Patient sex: F
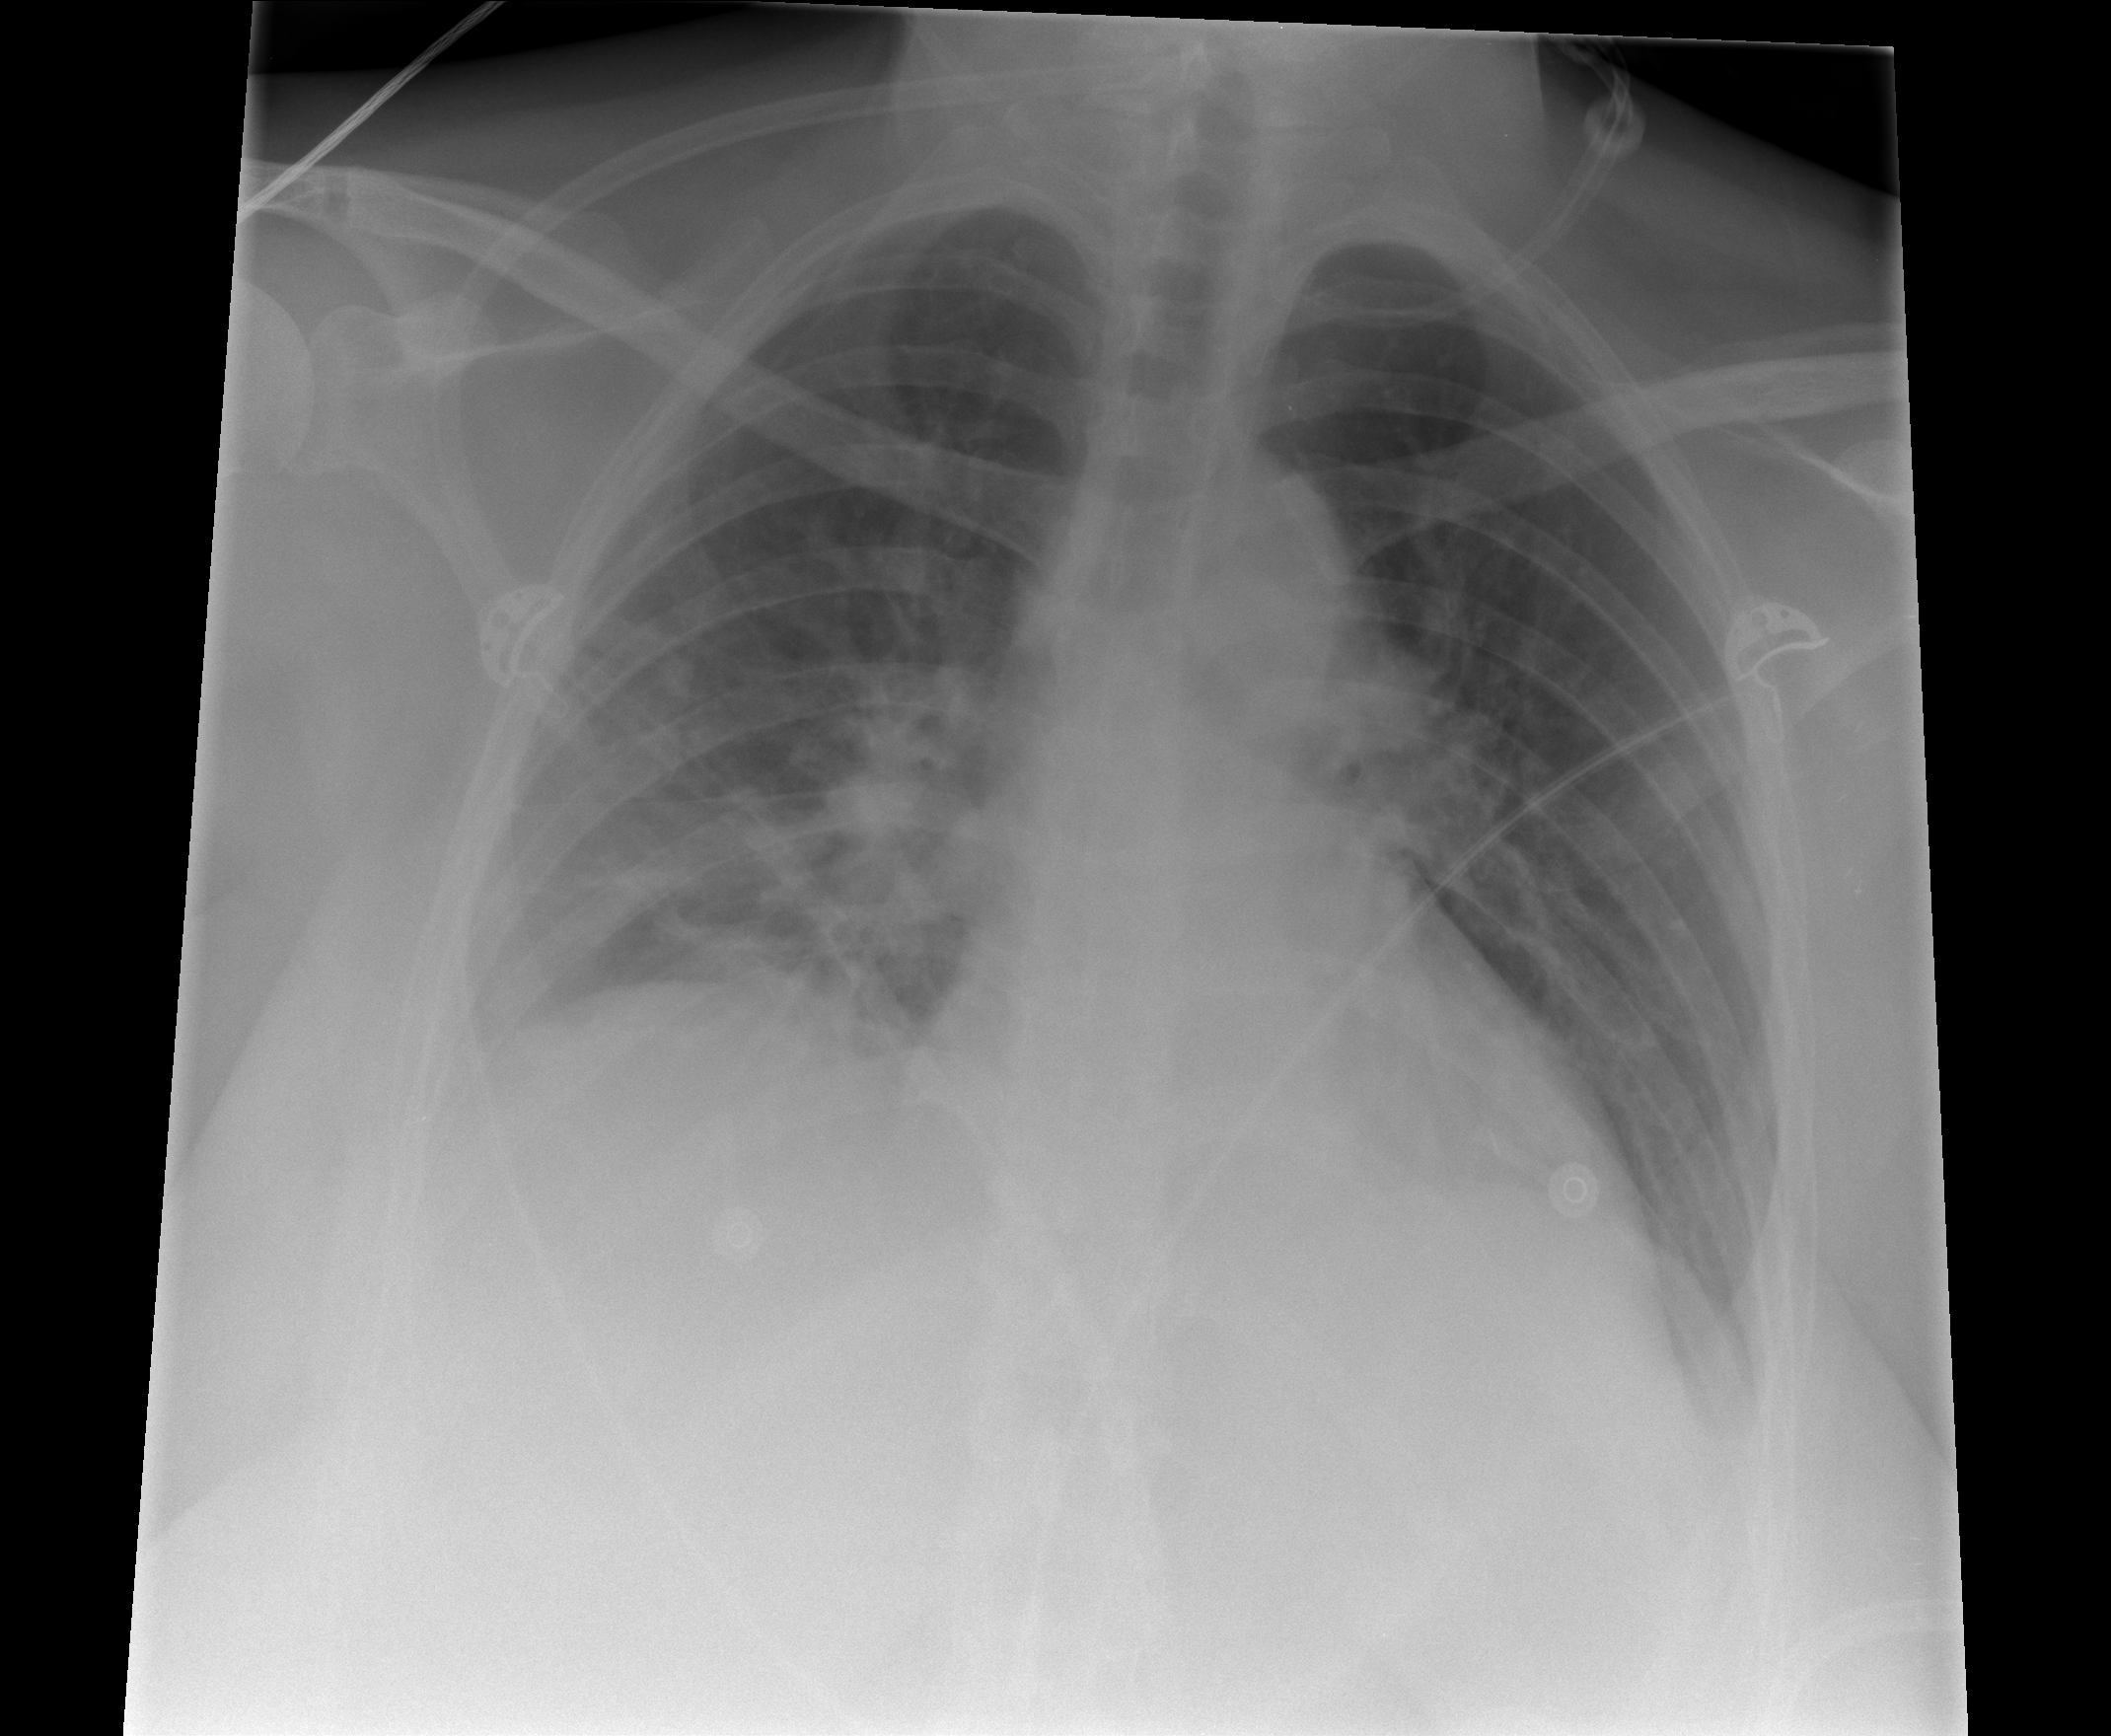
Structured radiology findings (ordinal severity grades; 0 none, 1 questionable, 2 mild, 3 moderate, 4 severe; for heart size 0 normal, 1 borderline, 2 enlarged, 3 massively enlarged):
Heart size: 0
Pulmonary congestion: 2
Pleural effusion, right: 1
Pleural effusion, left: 1
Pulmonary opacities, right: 0
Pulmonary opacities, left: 0
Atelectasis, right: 2
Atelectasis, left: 0